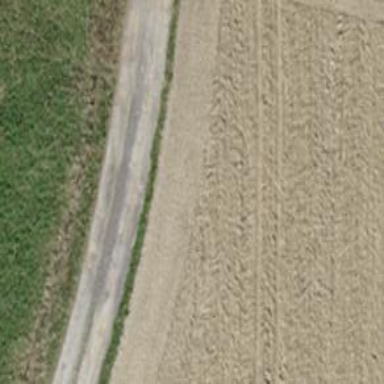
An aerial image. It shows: Pebblestone track with grade2 quality.